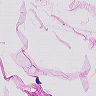
Metastatic tissue present: no